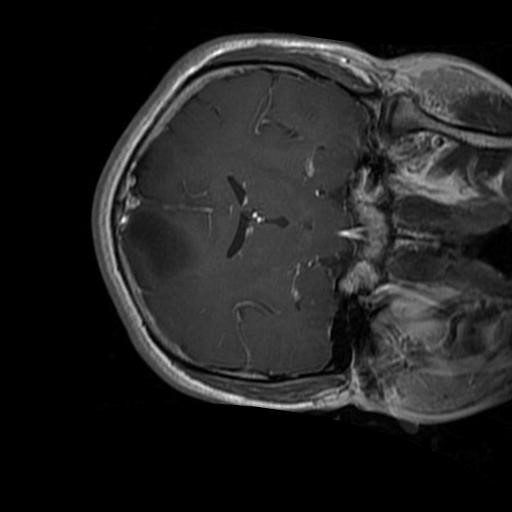
Label: brain_glioma